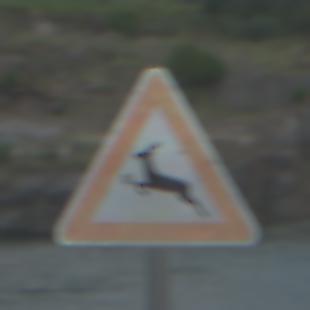
Verkehrszeichen: WildwechselRechts
Umgebung: Outdoor, Nature
Tageszeit: MorningAfternoon
Wetter: PartlyCloudy
Licht: Natural
Jahreszeit: NotSpecified
Kontrast: LowContrast